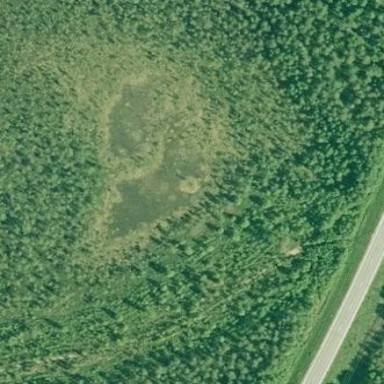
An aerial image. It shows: Marshy wetland area.